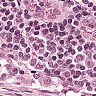
Metastatic tissue present: no